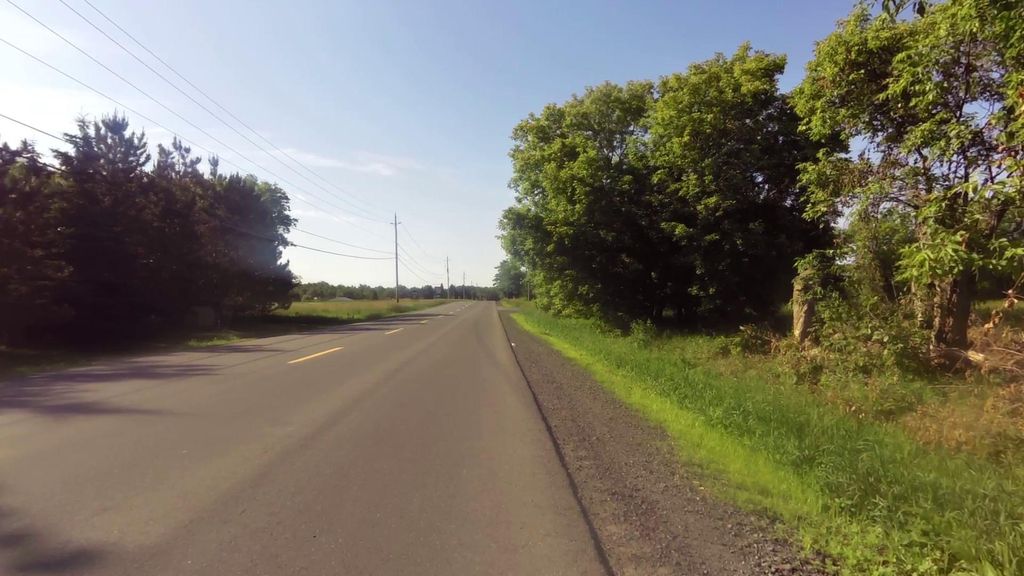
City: ottawa-gatineau